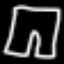
Label: pants